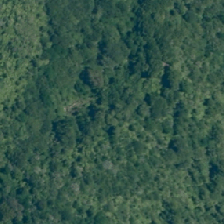
Land cover: indigenous_forest